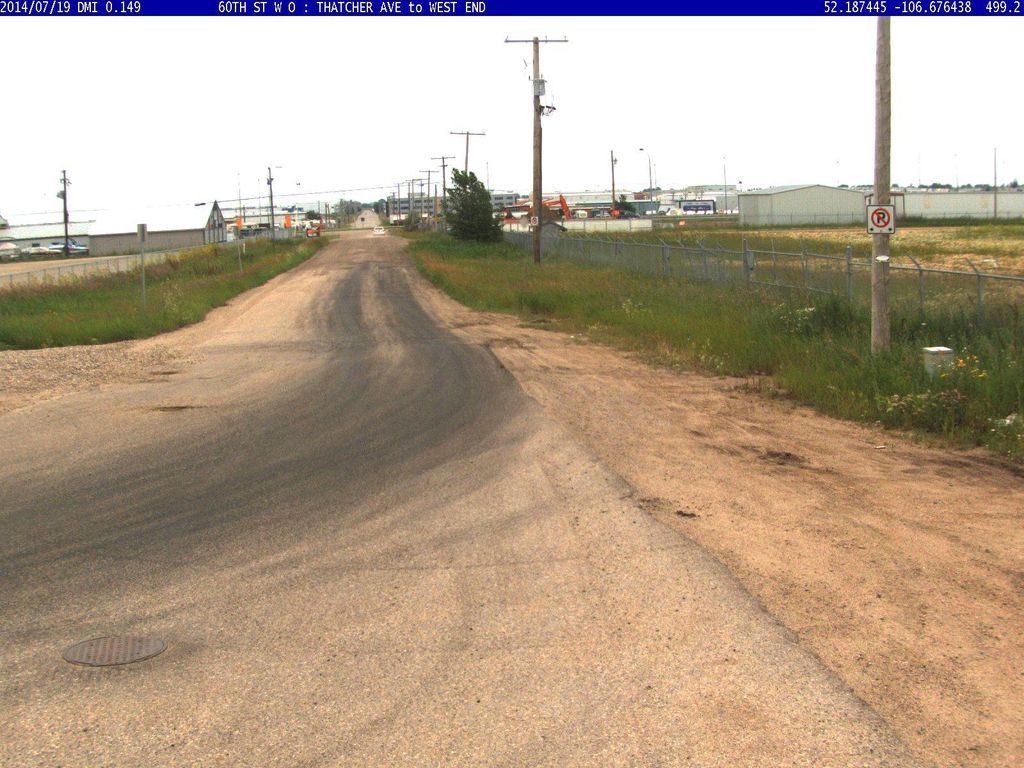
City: saskatoon